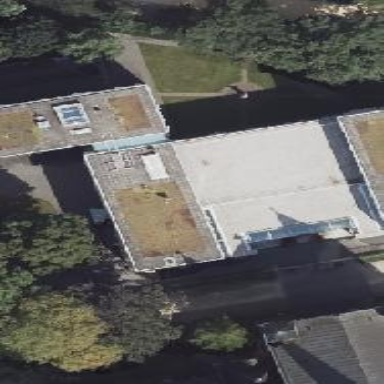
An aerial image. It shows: Part of building.